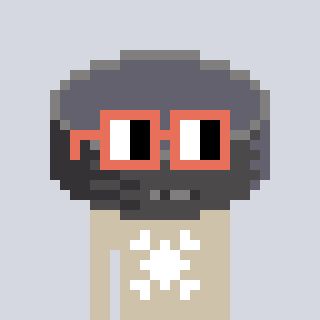
a pixel art character with square orange glasses, a hockey puck-shaped head and a bege-colored body on a cool background